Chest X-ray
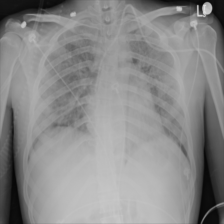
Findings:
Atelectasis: negative
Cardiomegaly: negative
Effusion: negative
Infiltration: negative
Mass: negative
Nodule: negative
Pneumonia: negative
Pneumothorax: negative
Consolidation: negative
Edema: negative
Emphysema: negative
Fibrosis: negative
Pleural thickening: negative
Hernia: negative